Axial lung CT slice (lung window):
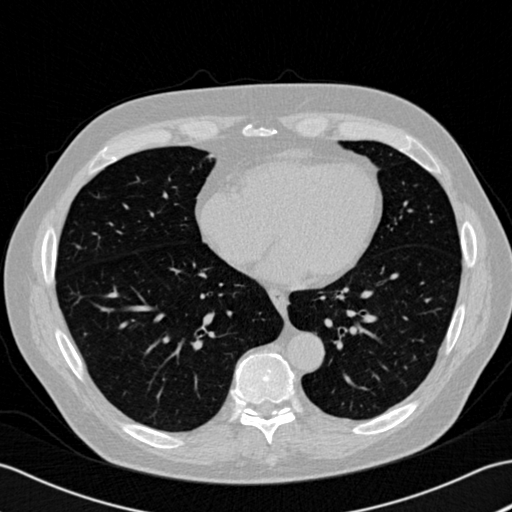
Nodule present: no